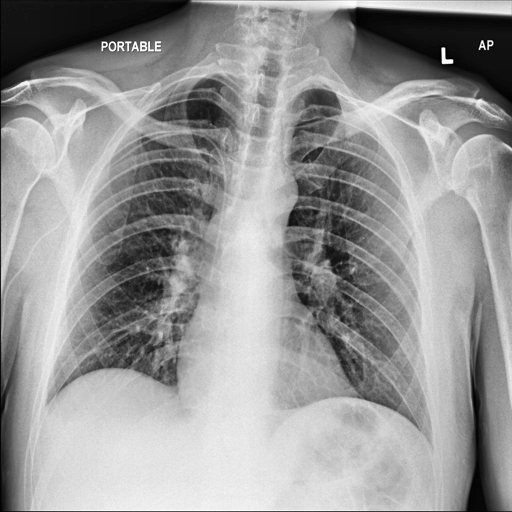
Finding: NORMAL